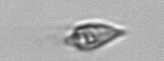
Label: Oxytoxum